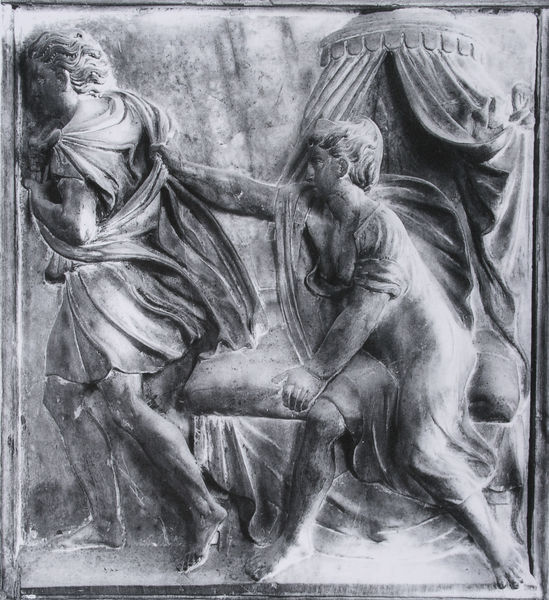
Titel: Jospeh und die Frau des Pharao
Künstler: Properzia de' Rossi
Schlagwörter: akt, dunkel, hand, himmel, kampf, mann, nackt, schatten, umhang, weiß, frauen, menschen, mädchen, sitzen, ausschnitt, brust, busen, finger, frau, frisur, grau, hell, kleid, kleider, licht, männer, ohr, profil, schwarz, stirn, szene, tuch, wand, arm, arme, bibel, falten, gesicht, halten, stein, tragen, trauer, hals, hände, vorhang, gehen, auge, gewand, haare, mantel, stoff, tücher, decke, fassen, gewänder, mutter, nachthemd, paar, sack, beine, relief, brüste, füße, liebe, jungen, laufen, fels, ziehen, bank, hocker, schemel, figuren, kuppel, krieg, kissen, falte, polster, muskeln, festhalten, bett, schlafzimmer, bronze, flucht, foto, barfuss, antike, abschied, weinen, schwarzweiss, stich, greifen, halt, streit, soldat, fliehen, flüchten, mythologie, rüstung, rom, photo, römer, liege, ehe, verführung, antik, griechen, toga, fangen, mittelalter, weggehen, baldachin, kupferstich, vertreiben, sohn, josef, joseph, römisch, zelt, legende, bildhauer, betthimmel, fibel, sänfte, biblische szene, halbrelief, stoßen, frau des potiphar, graurelief, joseph und die frau des potiph, lucrecia, rah,em, grey